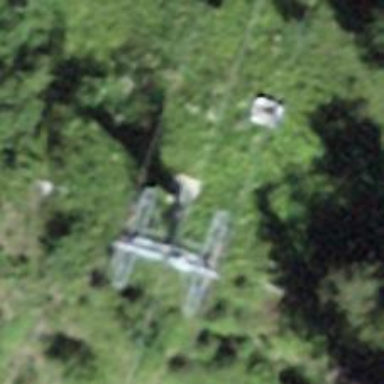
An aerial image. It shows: Pylon for aerialway.